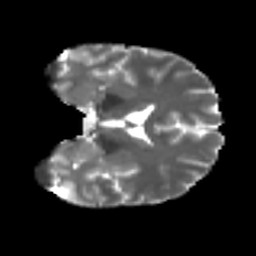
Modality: T2w
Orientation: coronal
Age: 32
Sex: male
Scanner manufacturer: ge
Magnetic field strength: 3 T
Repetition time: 7.8 s
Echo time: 0.0606 s